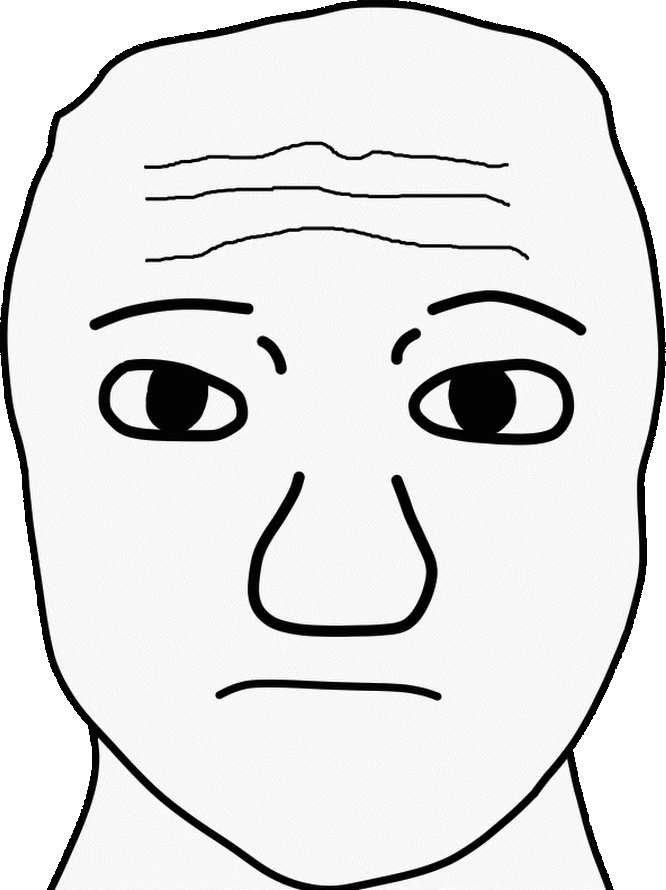
Label: 5_Front_Wojak